Question: What is the reading of the measurement in the image?
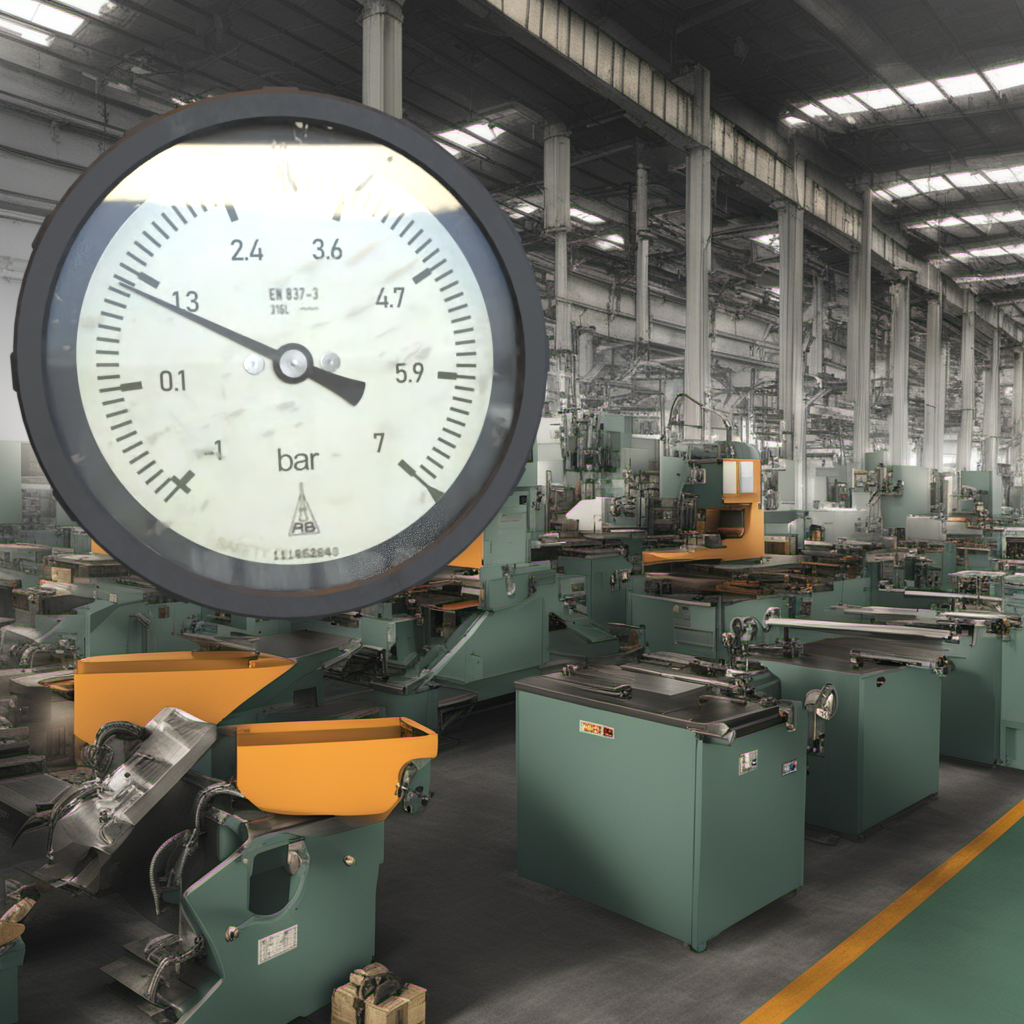
Answer: The result is 1.14
Question: What is the reading range of the measurement in the image?
Answer: The range is from -1 to 7
Question: What is the minimum and maximum value of this measurement?
Answer: The minimum value is -1 and the maximum value is 7